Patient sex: M
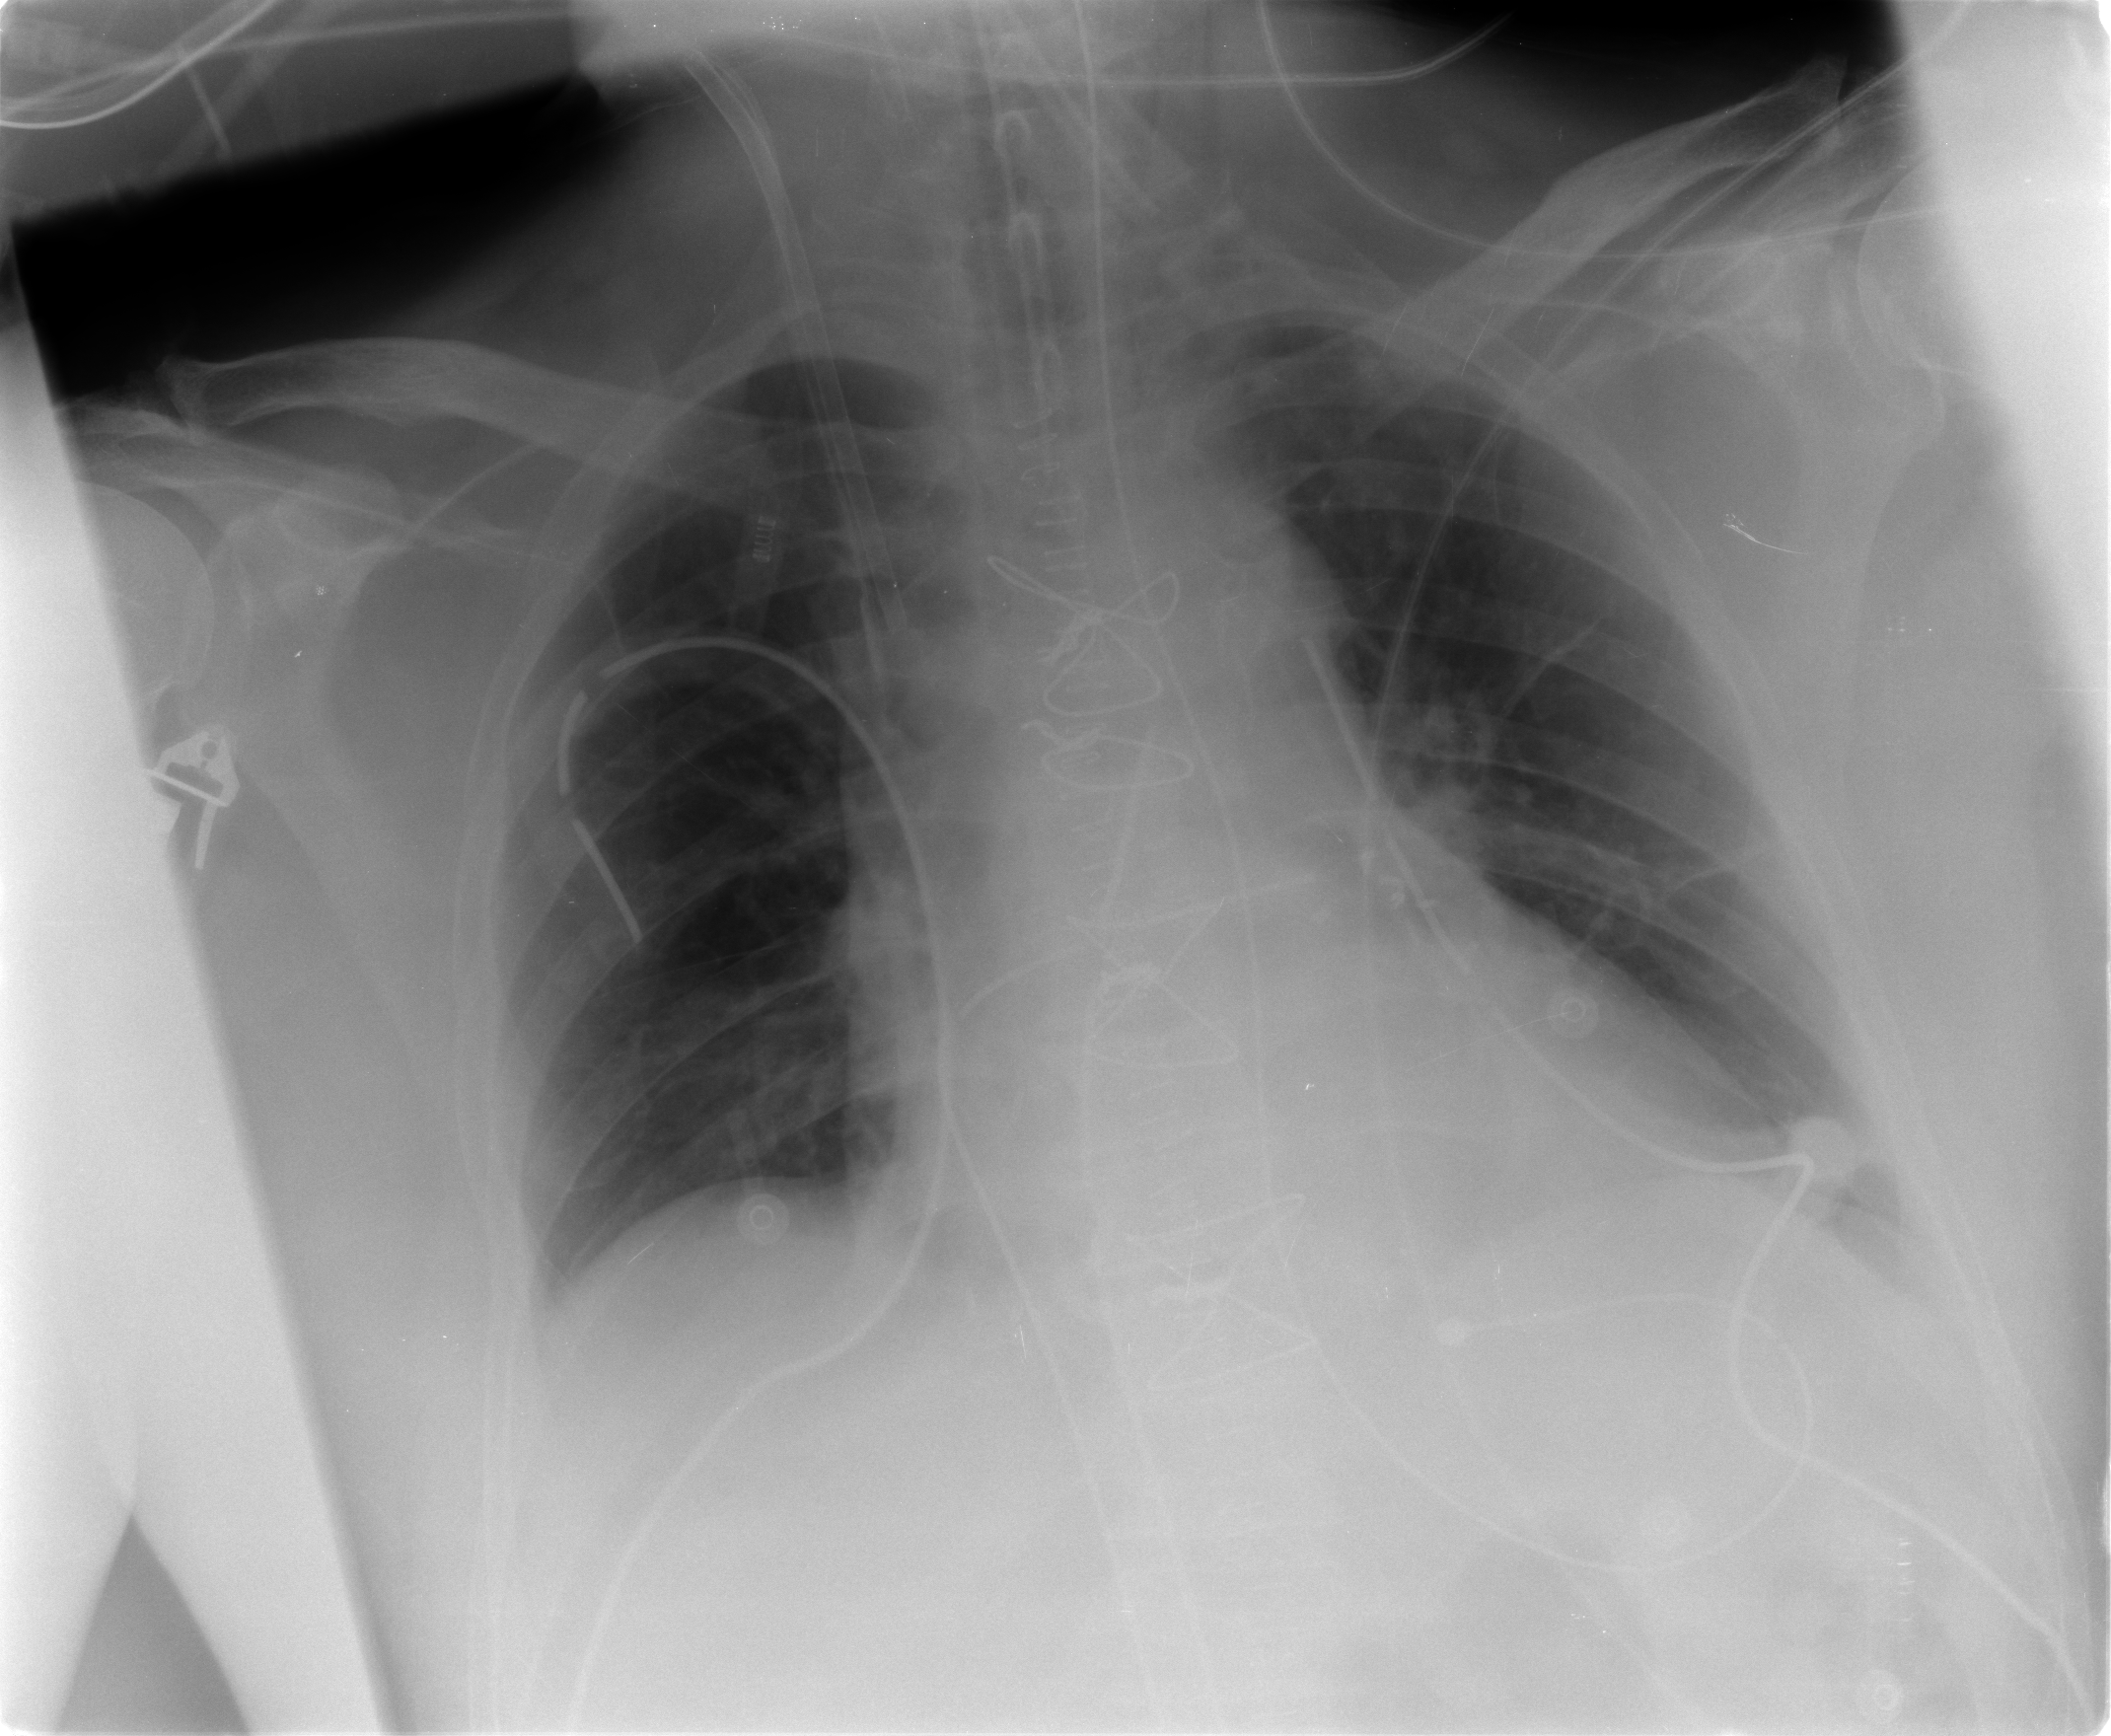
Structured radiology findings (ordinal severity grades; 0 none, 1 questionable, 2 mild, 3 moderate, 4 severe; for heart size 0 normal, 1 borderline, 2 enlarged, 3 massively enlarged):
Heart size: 2
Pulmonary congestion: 2
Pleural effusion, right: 0
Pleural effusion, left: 1
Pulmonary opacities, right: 0
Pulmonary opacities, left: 0
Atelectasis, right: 2
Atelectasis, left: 2